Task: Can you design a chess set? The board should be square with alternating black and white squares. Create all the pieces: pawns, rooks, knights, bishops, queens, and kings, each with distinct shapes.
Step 5209:
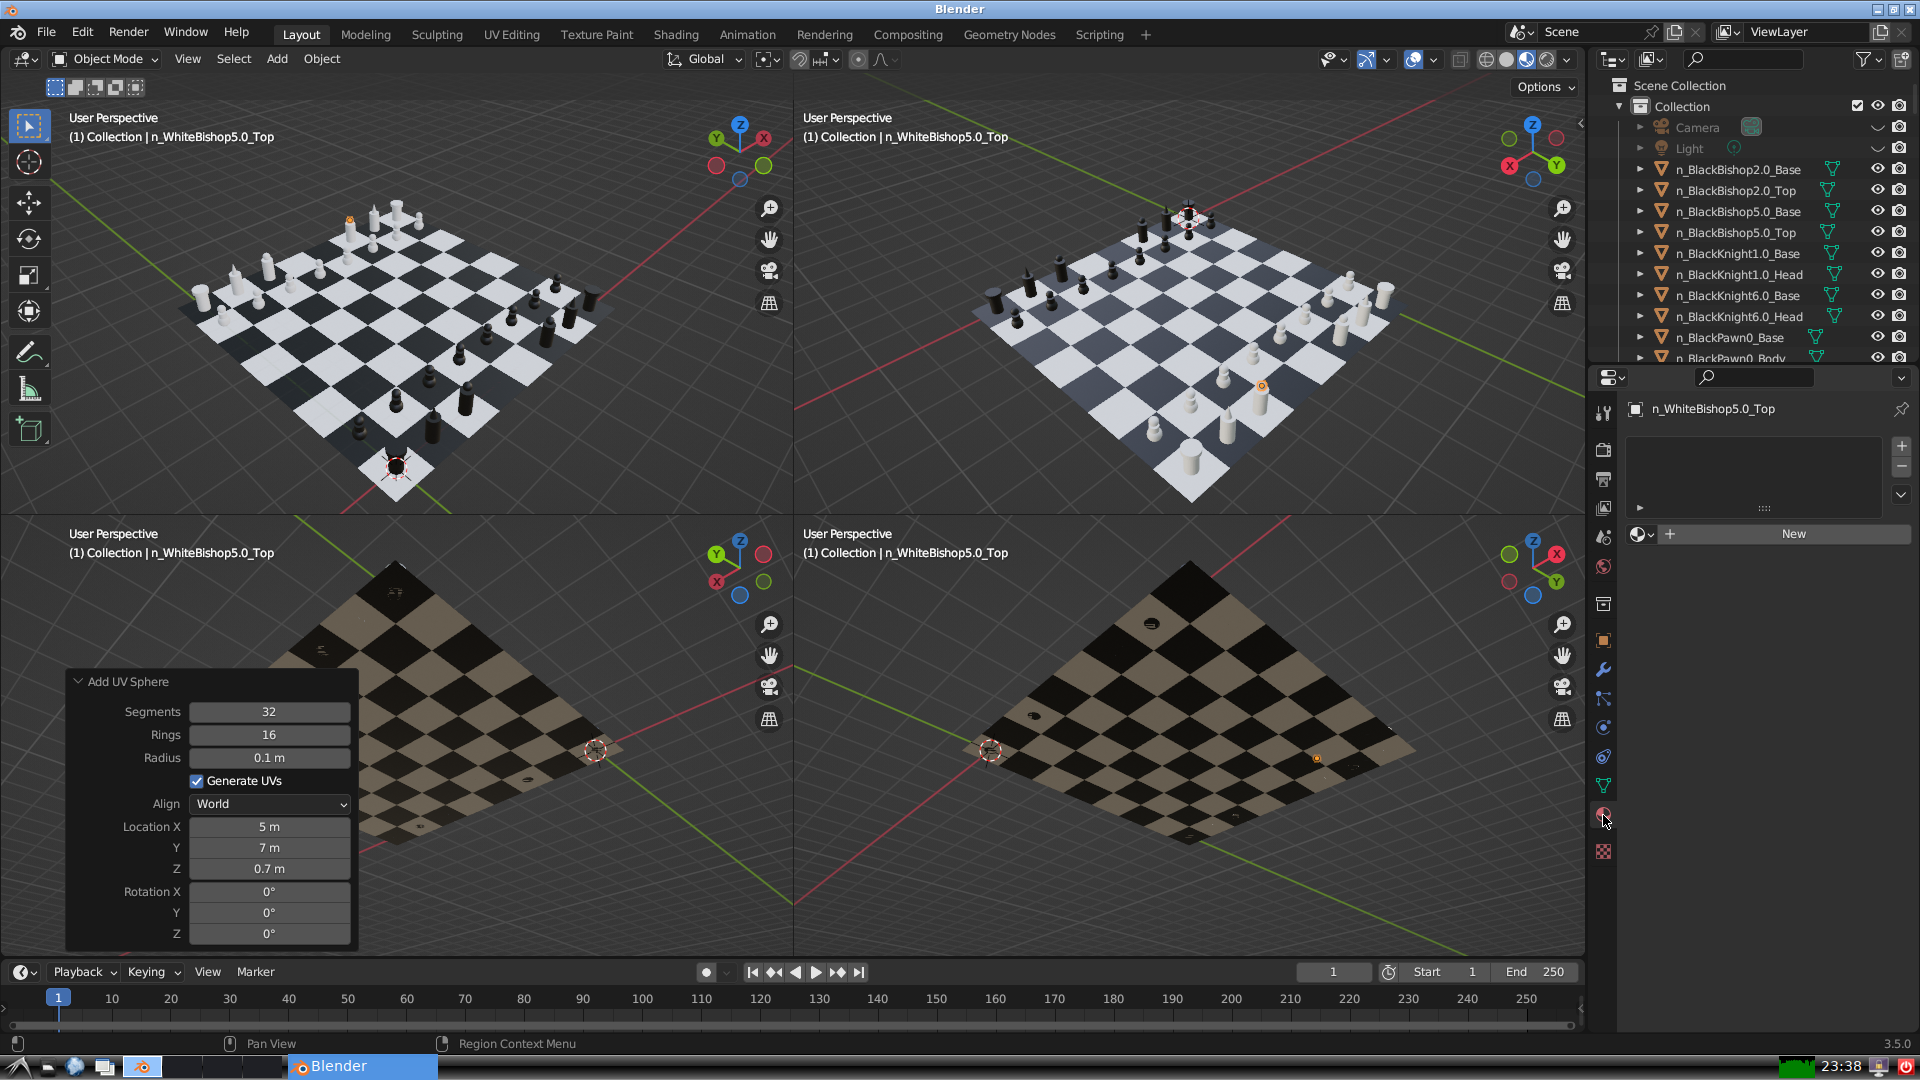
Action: {"mouse_move": [1636, 534]}